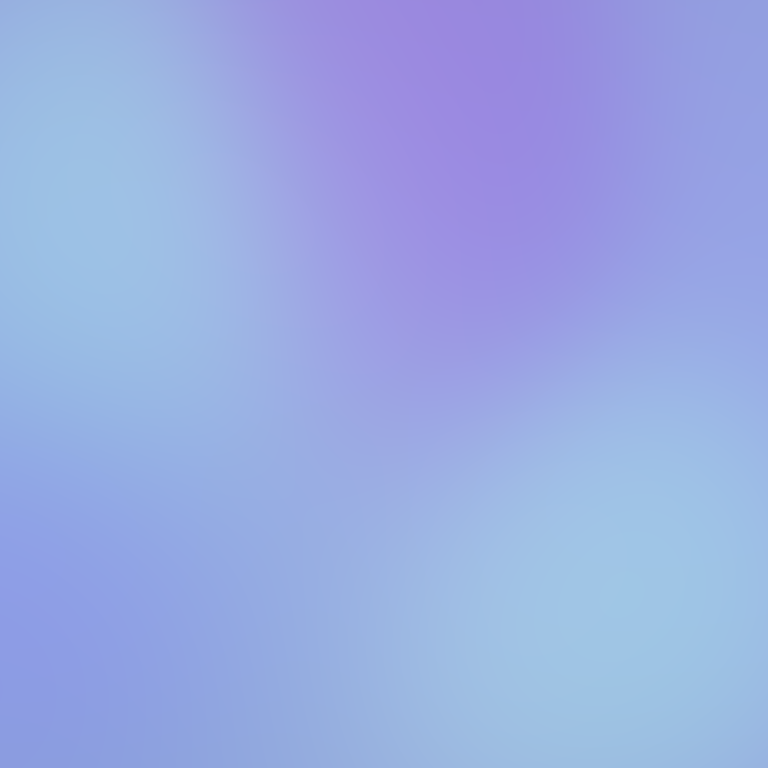
Abstract light effect, smooth gradient from soft blue to gentle purple, calm atmosphere, diffuse light, no room, no furniture, no objects.